【题型】填空题　【知识点】解析几何　【难度】easy
如图所示，在平面直角坐标中，已知矩形$ABCD$的长为2，宽为1，边$AB$、$AD$分别在$x$轴、$y$轴的正半轴上，点$A$与坐标原点重合，将矩形折叠，使点$A$落在线段$DC$上，若折痕所在直线的斜率为$k$，则折痕所在的直线方程为\_\_\_\_\_\_.

\vspace{0.2cm}
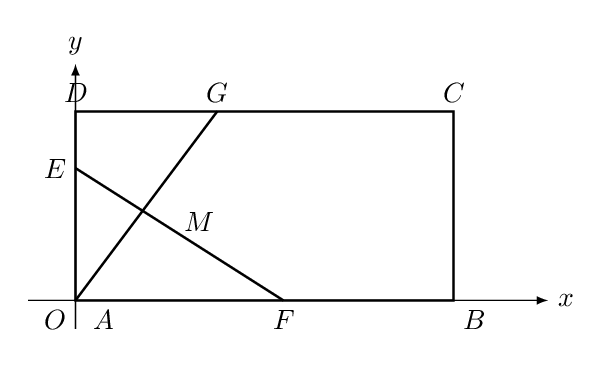
【解答】

\noindent \textbf{【答案】} $2kx-2y+k^2+1=0\ (-2\leq k\leq0)$

\vspace{0.2cm}
\noindent 因为折叠的过程中，点$A$落在线段$DC$上，特别的如果折叠后$AD$重合，这时折痕所在的直线斜率为0，然后根据$A$点和对折后的对应点关于直线折痕对称，即可求出折痕所在的直线的方程.

\vspace{0.2cm}
\noindent \textbf{【解析】}
当$k=0$时，此时$A$点和$D$点重合，折痕所在的直线的方程$y=\dfrac{1}{2}$，
当$k\neq0$时，将矩形折叠后点$A$落在线段$DC$上的点为$G(a,1)$，$(0<a\leq2)$，
所以$A$与$G$关于折痕所在的直线对称，由$k_{OG}\times k=-1$，即$\dfrac{1}{a}\times k=-1$，解得：$a=-k$，
故折痕所在的直线的方程.
$G(-k,1)\ (-2\leq k<0)$，从而折痕所在的直线与$OG$的交点坐标为$M\left(-\dfrac{k}{2},\dfrac{1}{2}\right)$，
折痕所在的直线方程为$y-\dfrac{1}{2}=k\left(x+\dfrac{k}{2}\right)$，
即$y=kx+\dfrac{k^2}{2}+\dfrac{1}{2}(-2\leq k<0)$，
综上所述：折痕所在的直线的方程为：$2kx-2y-k^2+1=0\ (-2\leq k\leq0)$.